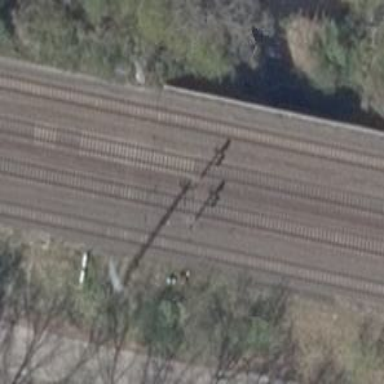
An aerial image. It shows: Railway signal.